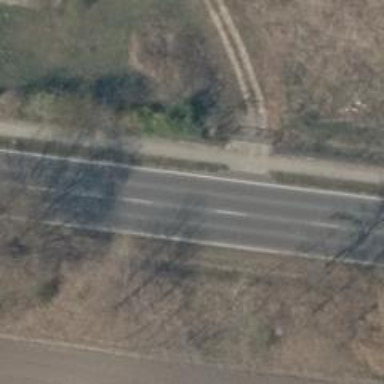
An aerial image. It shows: Primary road with asphalt surface.